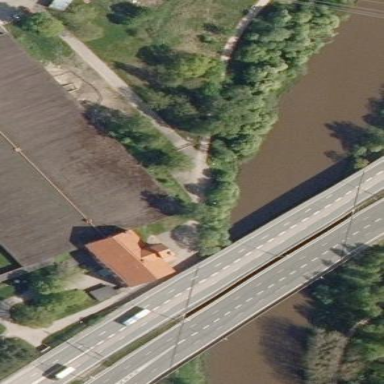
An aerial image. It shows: Beam bridge made by humans.